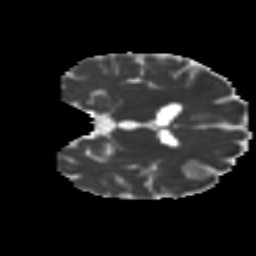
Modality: MD
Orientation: coronal
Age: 12
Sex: female
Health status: ill
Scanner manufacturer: ge
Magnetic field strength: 3 T
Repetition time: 6.752 s
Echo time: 0.079 s